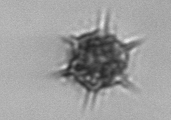
Label: Dictyocha